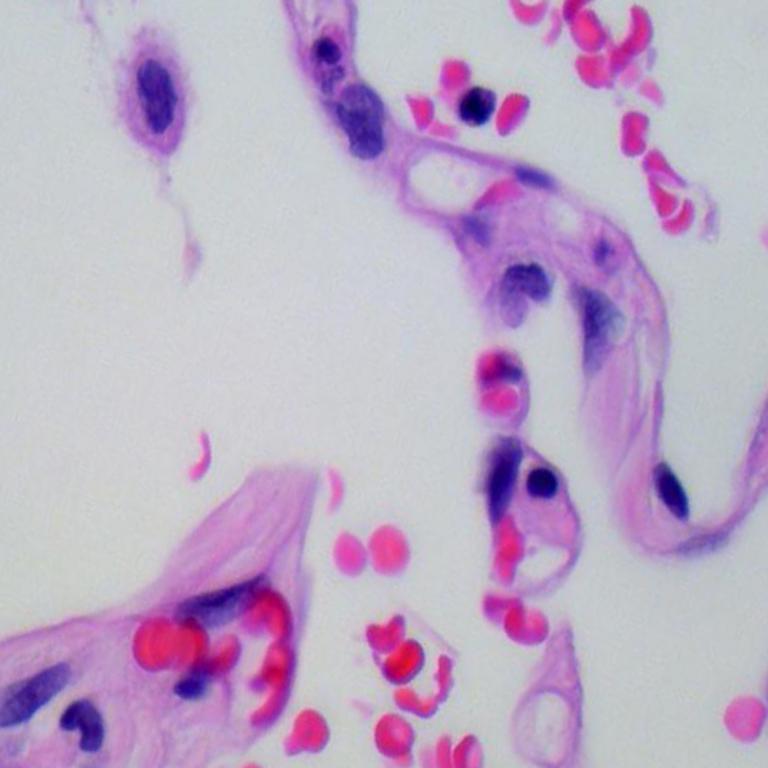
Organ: lung
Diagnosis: benign